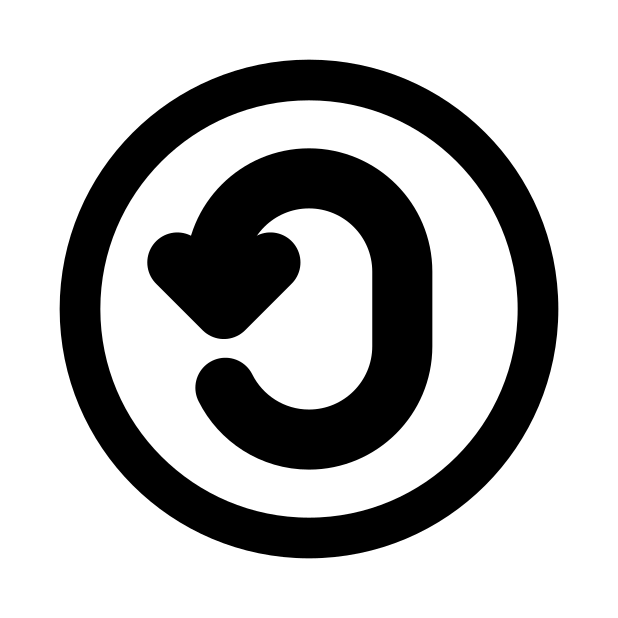
circled anticlockwise arrow